Aerial crown-view tile of a tropical tree (Barro Colorado Island, Panama), acquired 20250317:
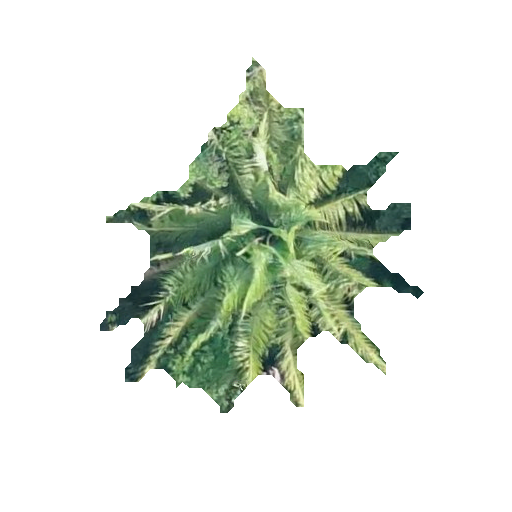
Species: Attalea butyracea
GBIF accepted scientific name: Attalea butyracea
Crown area: 82.693 m²